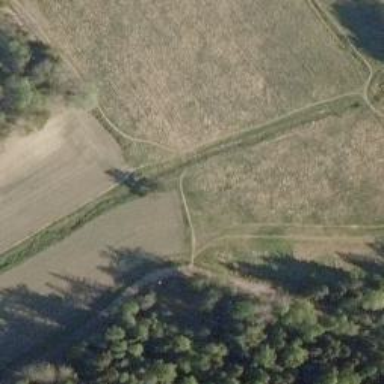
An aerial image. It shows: Nordic ski trail groomed for both classic and skating styles.